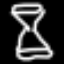
Label: hourglass